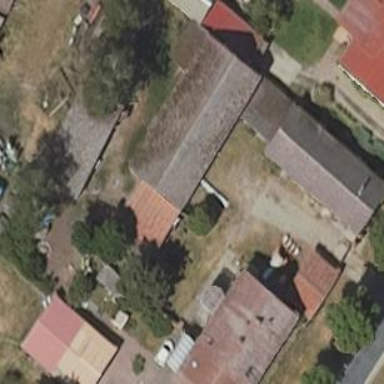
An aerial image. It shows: Shed building with grey gabled roof oriented along the structure.